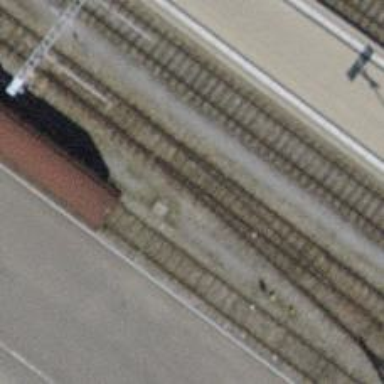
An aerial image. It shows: Railway switch.